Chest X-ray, PA view. Patient: 57 years old, sex F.
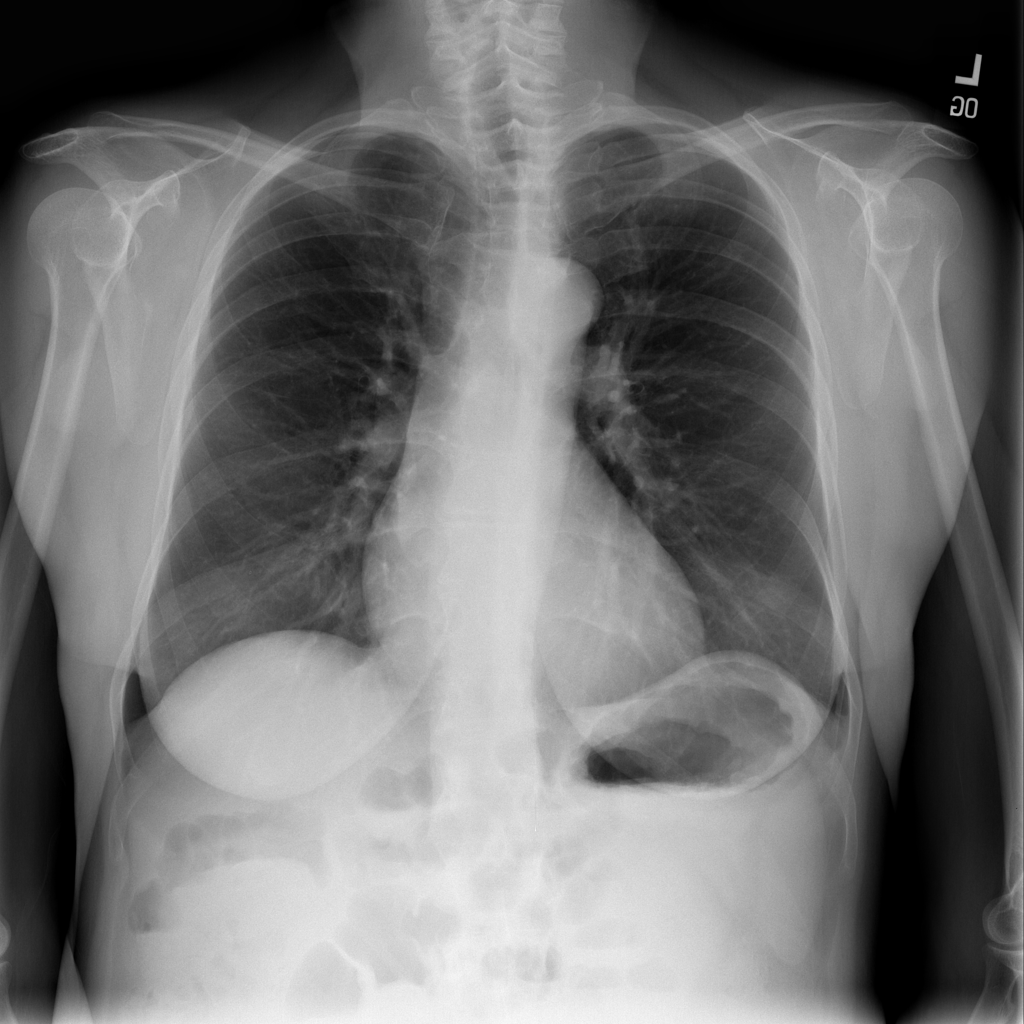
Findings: No Finding